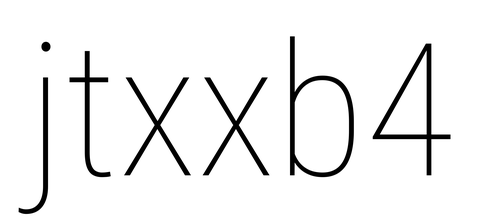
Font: Roboto_Condensed_Thin